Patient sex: M
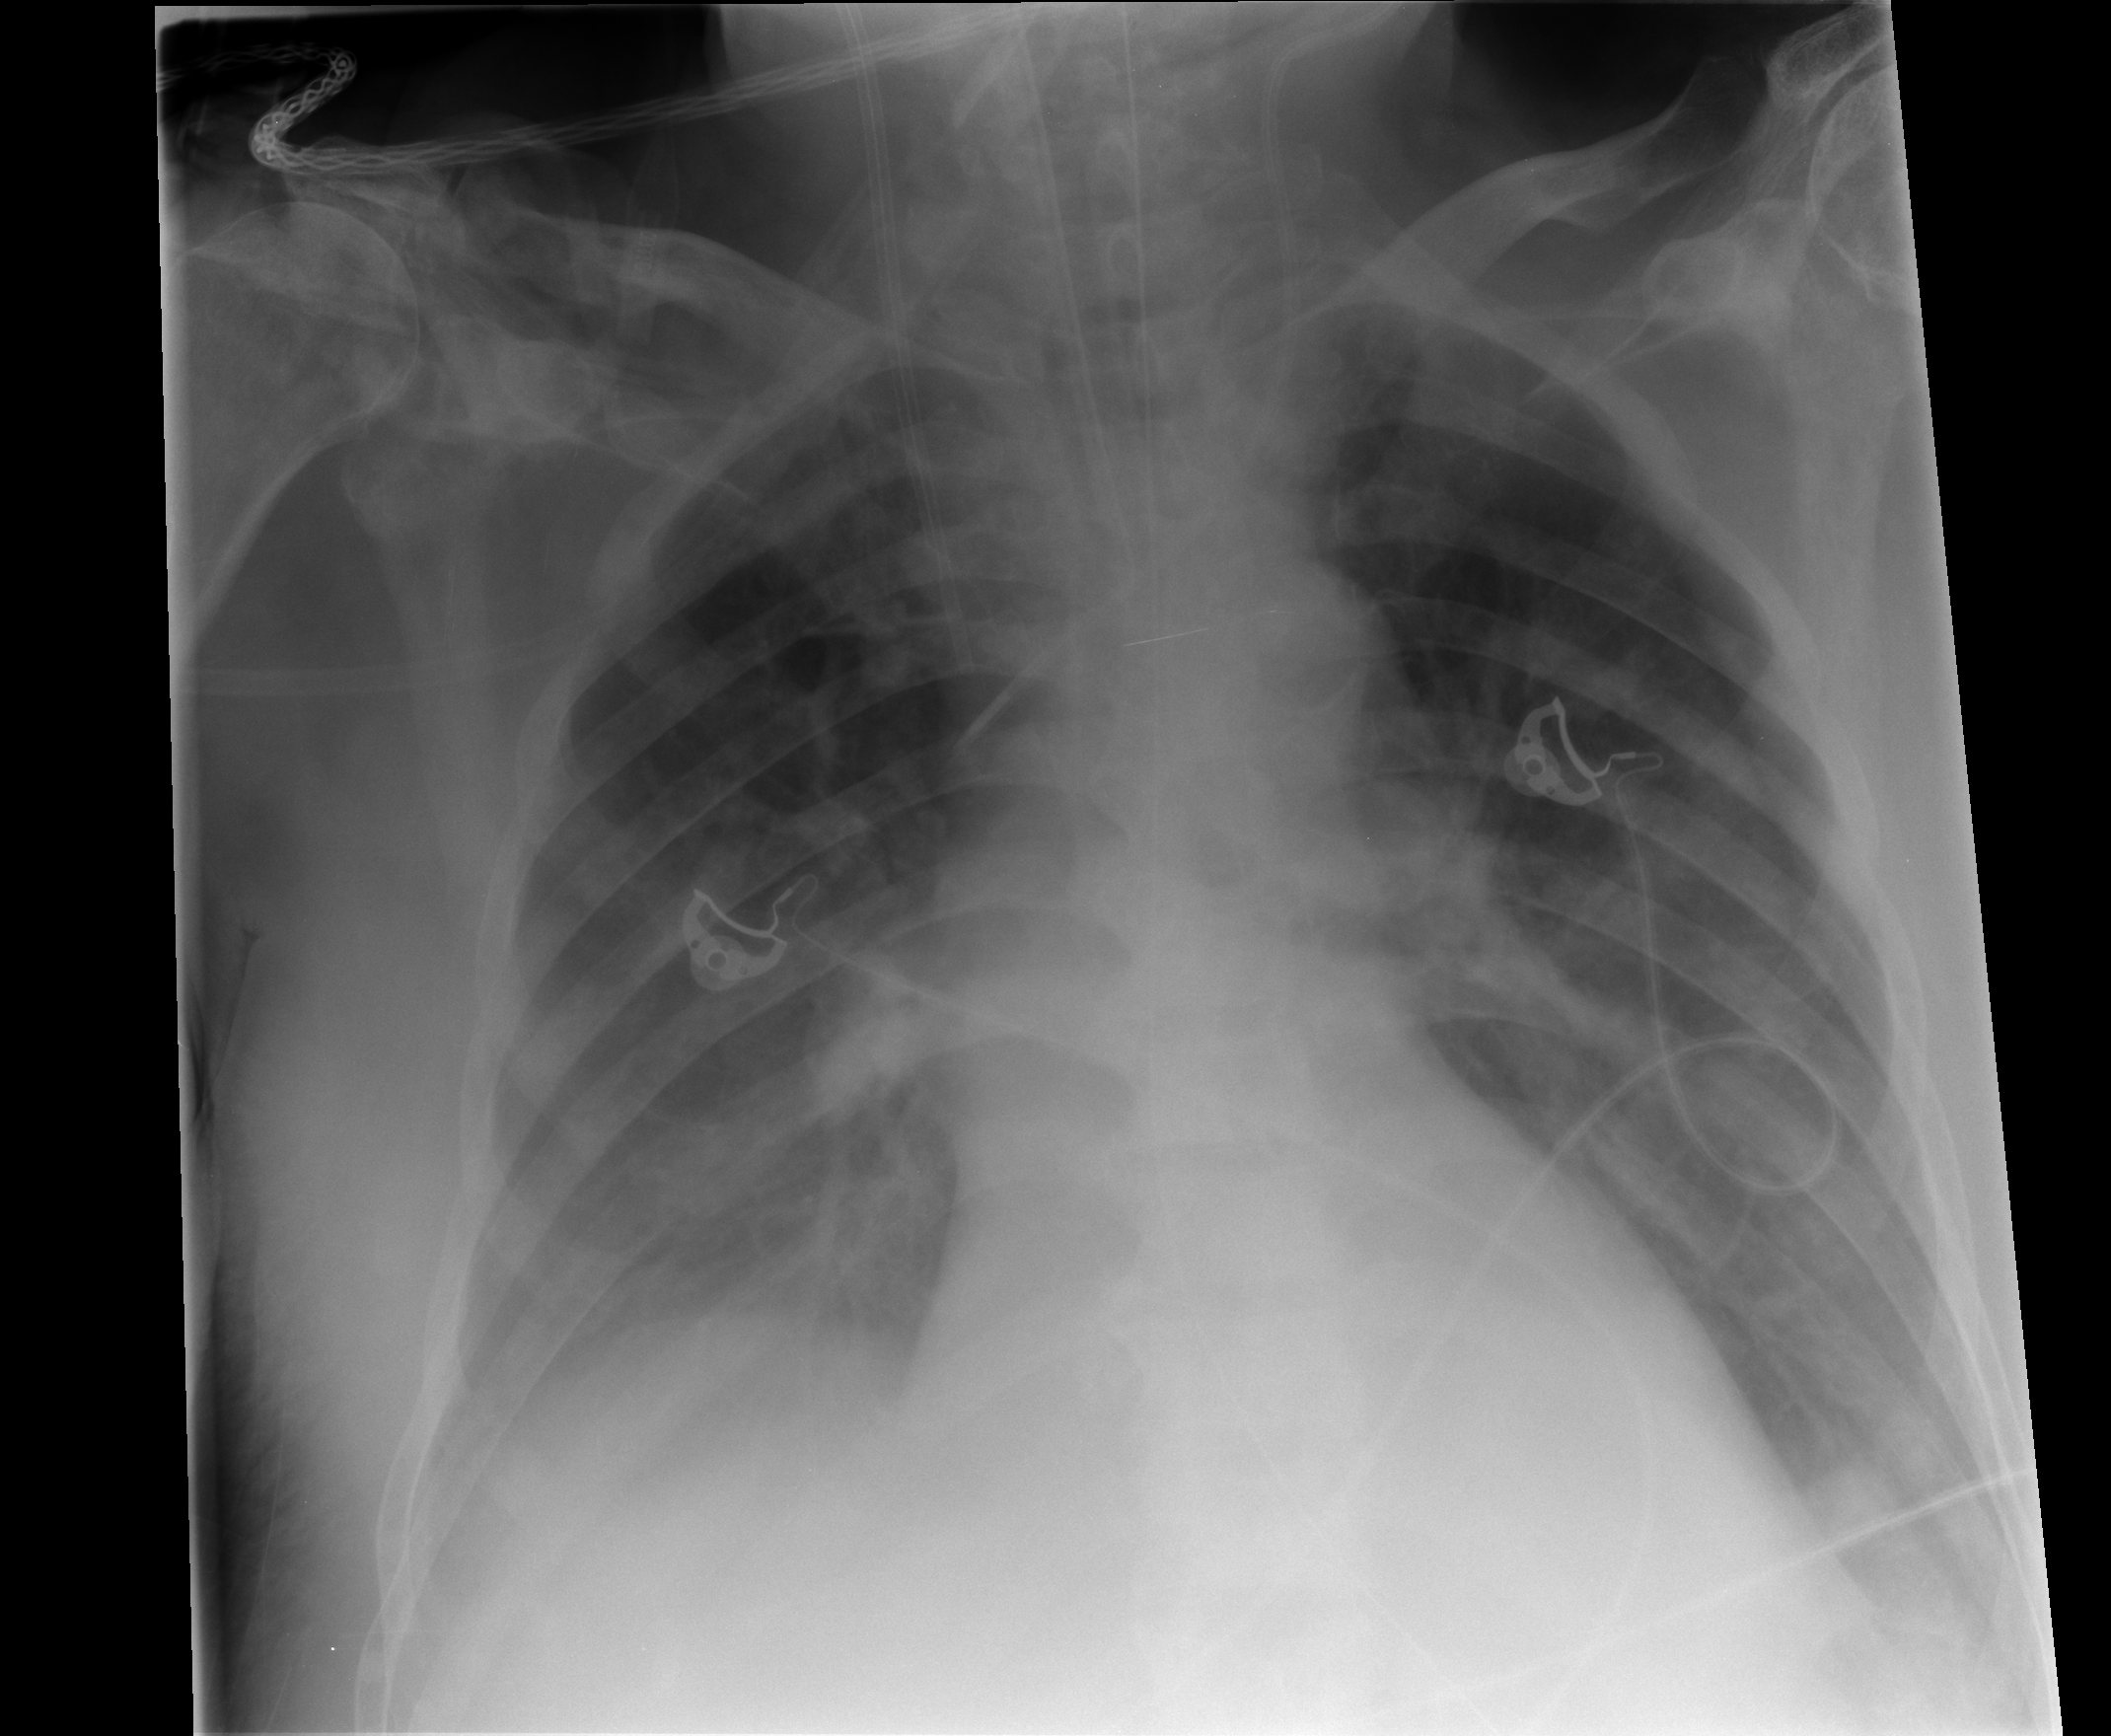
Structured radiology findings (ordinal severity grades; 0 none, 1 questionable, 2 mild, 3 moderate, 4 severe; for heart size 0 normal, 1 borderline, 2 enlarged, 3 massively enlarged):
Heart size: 0
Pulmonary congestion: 0
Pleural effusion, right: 2
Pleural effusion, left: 2
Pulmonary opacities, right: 2
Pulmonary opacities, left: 2
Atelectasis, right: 2
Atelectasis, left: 2